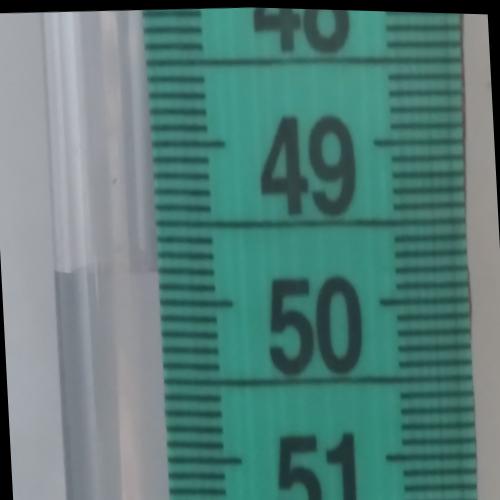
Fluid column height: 49.8 cm